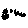
Label: flower